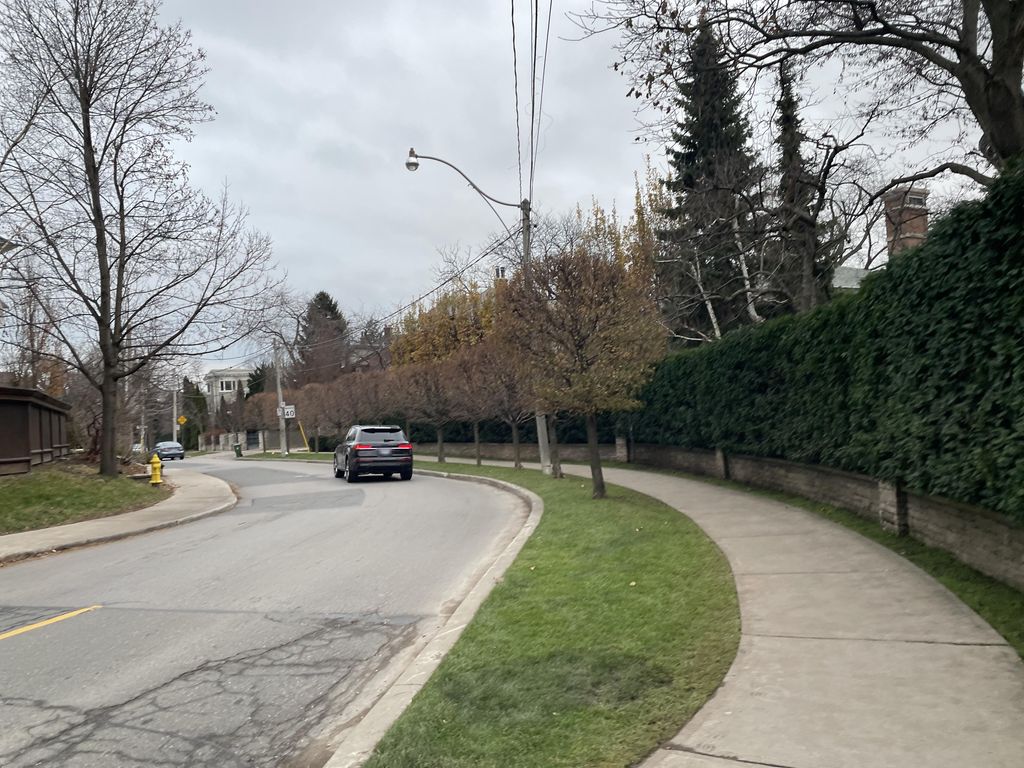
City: toronto